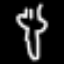
Label: fork